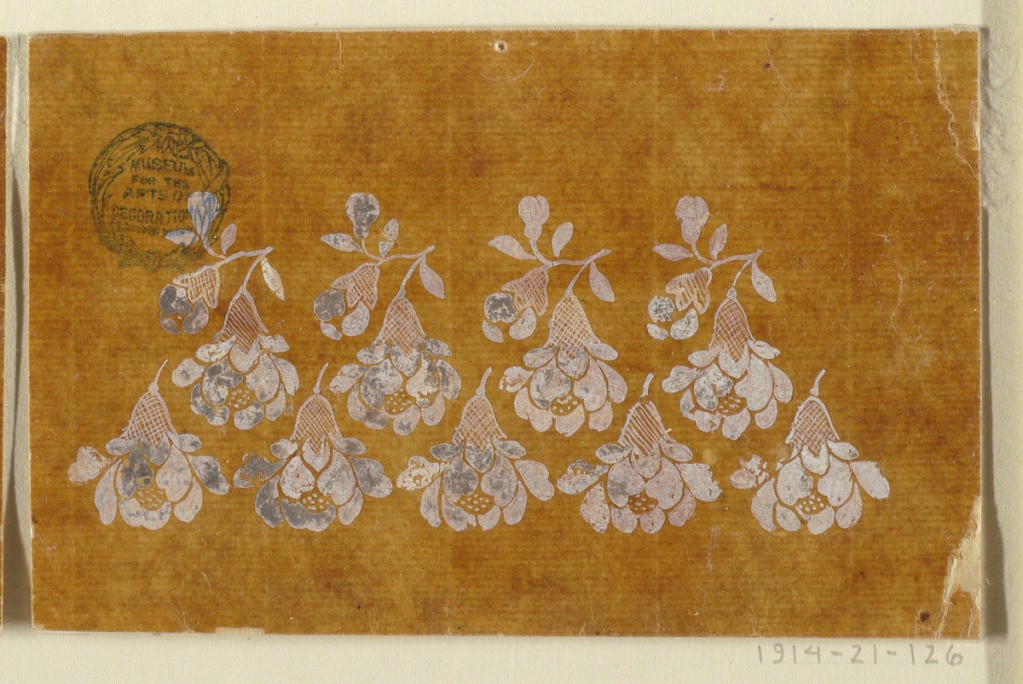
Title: Design for an Embroidery or Woven Fabric of the "Fabrique de St. Ruf"
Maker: Fabrique de Saint Ruf, Lyon, France
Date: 1805–1815
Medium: Brush and white gouache on glazed tracing paper pasted on paper
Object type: Drawing
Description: Top row: four boughs with a pending bead and blossom each. Bottom row, staggered: five pending blossoms.